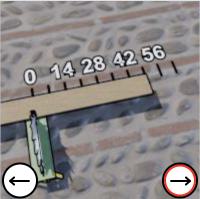
Task: length
Answer: 49
First scale value: 14.0